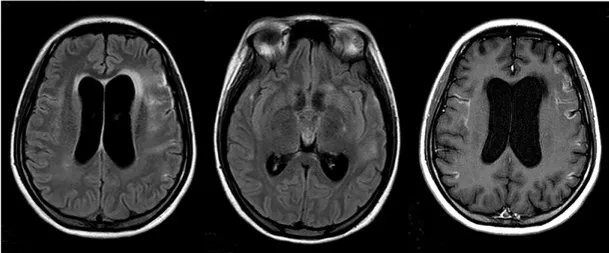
Brain MRI of the patient. (D) Follow-up MRI showed marked improvement after corticosteroids treatment.
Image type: radiology (mri)